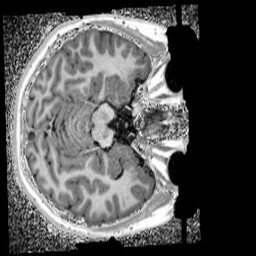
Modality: UNIT1_denoised
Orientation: axial
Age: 14
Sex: female
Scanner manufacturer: siemens
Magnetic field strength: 3 T
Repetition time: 4 s
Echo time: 0.00299 s